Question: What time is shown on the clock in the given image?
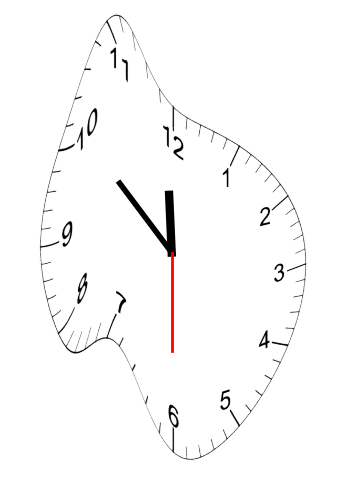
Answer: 11:51:30